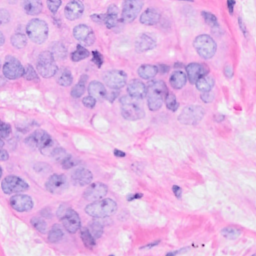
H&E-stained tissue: Breast